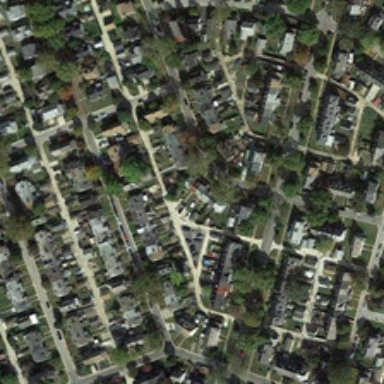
Many buildings and green trees are in a dense residential area .